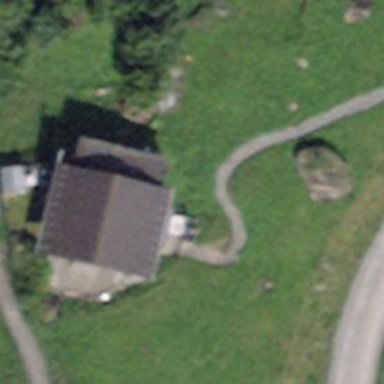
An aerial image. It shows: Isolated dwelling in the countryside.